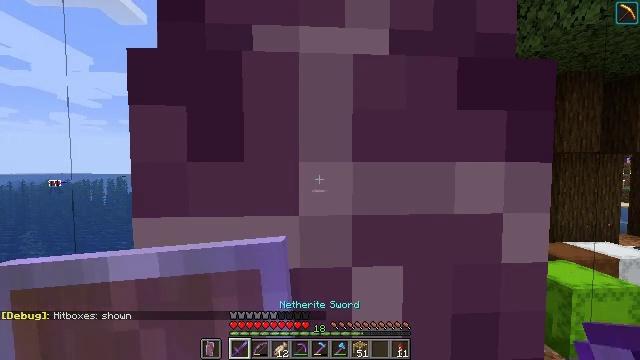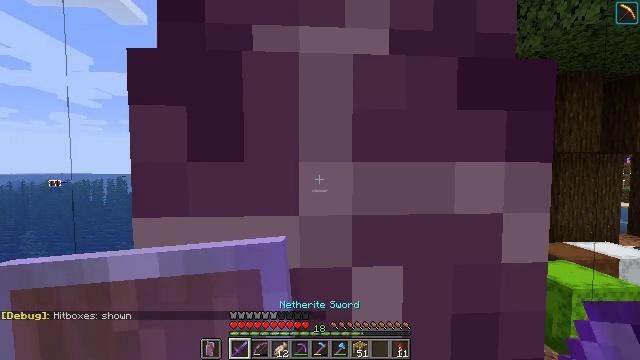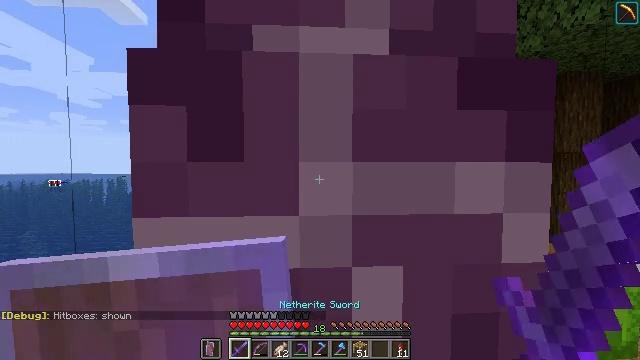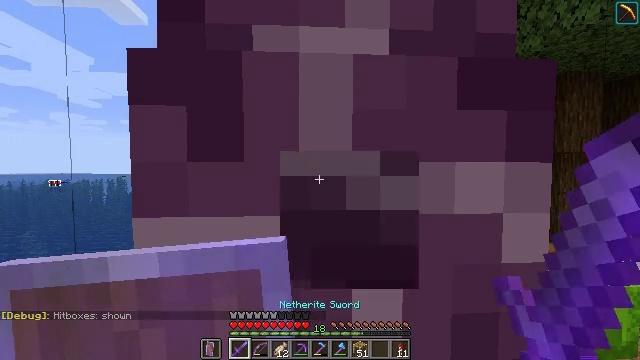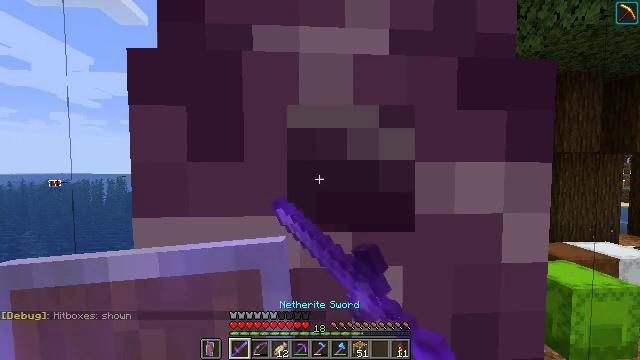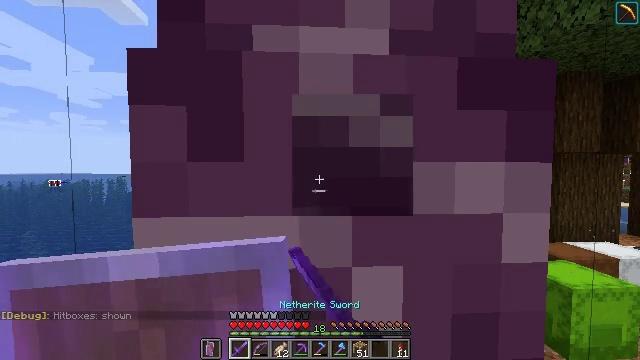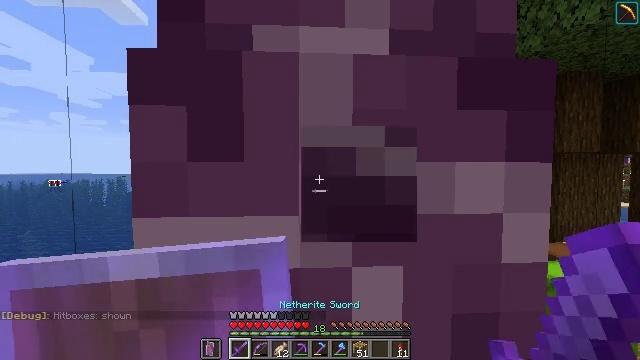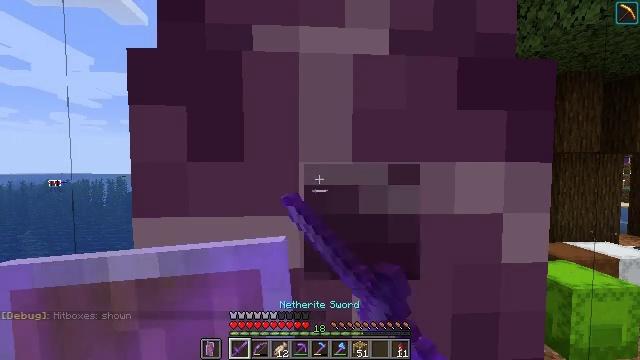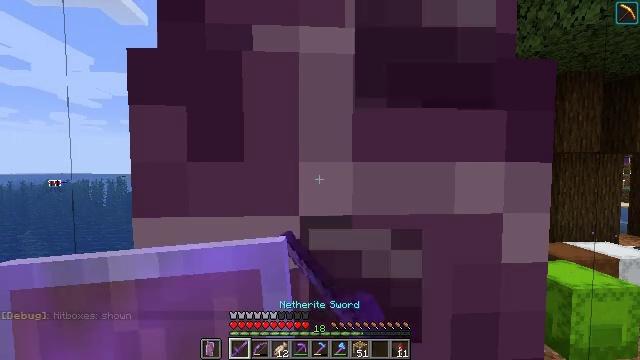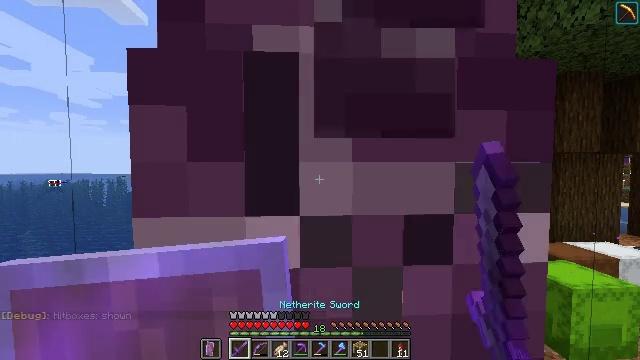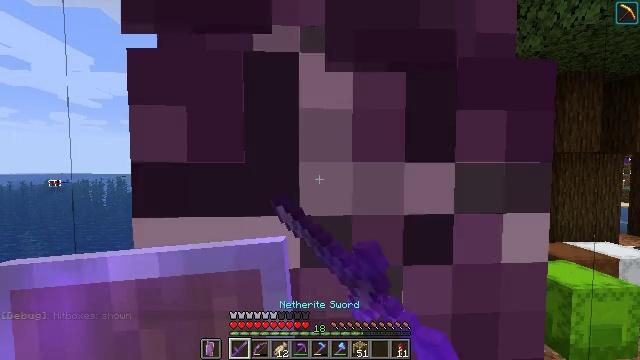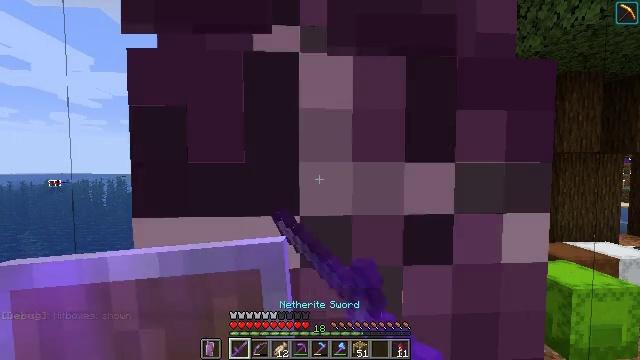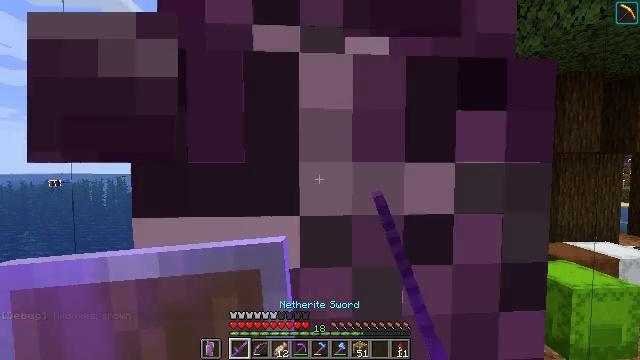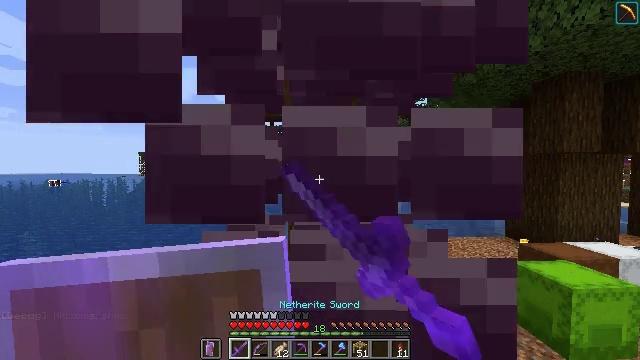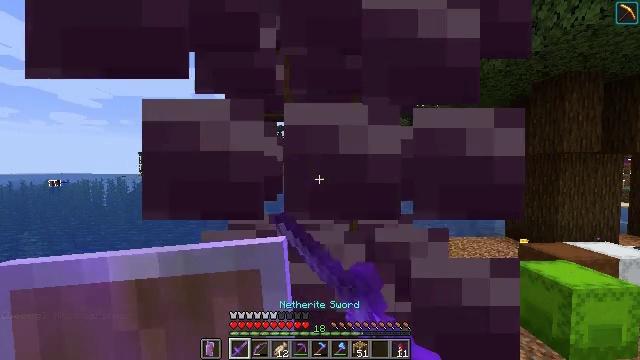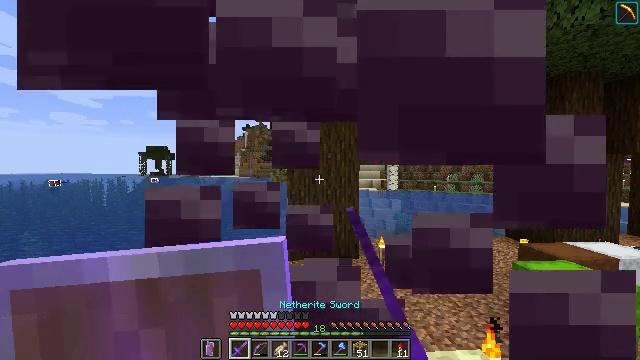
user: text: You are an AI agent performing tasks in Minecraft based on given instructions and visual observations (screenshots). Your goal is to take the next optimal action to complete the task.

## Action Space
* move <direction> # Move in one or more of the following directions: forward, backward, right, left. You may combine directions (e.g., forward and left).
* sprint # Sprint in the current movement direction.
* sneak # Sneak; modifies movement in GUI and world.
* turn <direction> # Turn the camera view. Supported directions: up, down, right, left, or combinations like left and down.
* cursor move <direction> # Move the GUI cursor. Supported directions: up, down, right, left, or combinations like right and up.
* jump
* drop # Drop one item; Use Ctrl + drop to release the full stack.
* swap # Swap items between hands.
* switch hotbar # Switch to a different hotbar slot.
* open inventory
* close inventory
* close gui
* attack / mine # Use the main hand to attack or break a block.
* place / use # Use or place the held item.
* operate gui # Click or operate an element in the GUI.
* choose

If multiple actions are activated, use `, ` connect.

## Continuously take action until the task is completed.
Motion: motion action
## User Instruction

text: Chop down the tall chorus plant.
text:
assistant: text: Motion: no_op
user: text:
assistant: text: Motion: no_op
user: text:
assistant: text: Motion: attack / mine
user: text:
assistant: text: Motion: attack / mine
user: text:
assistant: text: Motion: attack / mine
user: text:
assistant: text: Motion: attack / mine
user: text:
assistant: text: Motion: attack / mine
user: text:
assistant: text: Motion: attack / mine
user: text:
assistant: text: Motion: attack / mine
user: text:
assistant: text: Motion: attack / mine
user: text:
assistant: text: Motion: attack / mine
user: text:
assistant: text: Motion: attack / mine
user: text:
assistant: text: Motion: attack / mine
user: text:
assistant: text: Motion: attack / mine
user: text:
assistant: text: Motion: attack / mine
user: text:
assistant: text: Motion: attack / mine
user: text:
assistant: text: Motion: attack / mine
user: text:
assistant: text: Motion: attack / mine
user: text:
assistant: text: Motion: attack / mine
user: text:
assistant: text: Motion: attack / mine
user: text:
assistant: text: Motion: attack / mine
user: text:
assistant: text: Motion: no_op
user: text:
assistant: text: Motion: no_op
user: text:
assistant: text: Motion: no_op
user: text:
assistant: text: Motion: no_op
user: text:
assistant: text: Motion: no_op
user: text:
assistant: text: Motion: no_op
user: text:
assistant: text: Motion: no_op
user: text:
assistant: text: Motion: no_op
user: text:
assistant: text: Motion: turn down